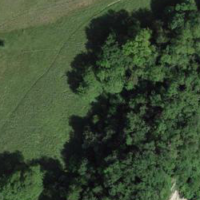
EUNIS habitat code: 41
Species observed at this site:
Corvus corone
Convolvulus arvensis
Fulica atra
Falco subbuteo
Cynosurus cristatus
Dendrocopos major
Euchorthippus declivus
Stauroderus scalaris
Nemobius sylvestris
Chorthippus albomarginatus
Maniola jurtina
Buteo buteo
Sylvia atricapilla
Salvia pratensis
Phylloscopus collybita
Coenonympha pamphilus
Ruspolia nitidula
Cygnus olor
Pyronia tithonus
Chorthippus brunneus
Cardamine pratensis
Erithacus rubecula
Phoenicurus ochruros
Gomphocerippus rufus
Falco tinnunculus
Picus viridis
Acrocephalus scirpaceus
Periparus ater
Pholidoptera griseoaptera
Stachys recta
Cyanistes caeruleus
Aythya ferina
Calliptamus italicus
Passer domesticus
Primula veris
Chorthippus biguttulus
Ononis spinosa
Columba palumbus
Turdus merula
Phaneroptera falcata
Acer campestre
Parus major
Gryllus campestris
Milvus migrans
Melanargia galathea
Oriolus oriolus
Polyommatus icarus
Motacilla alba